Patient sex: F
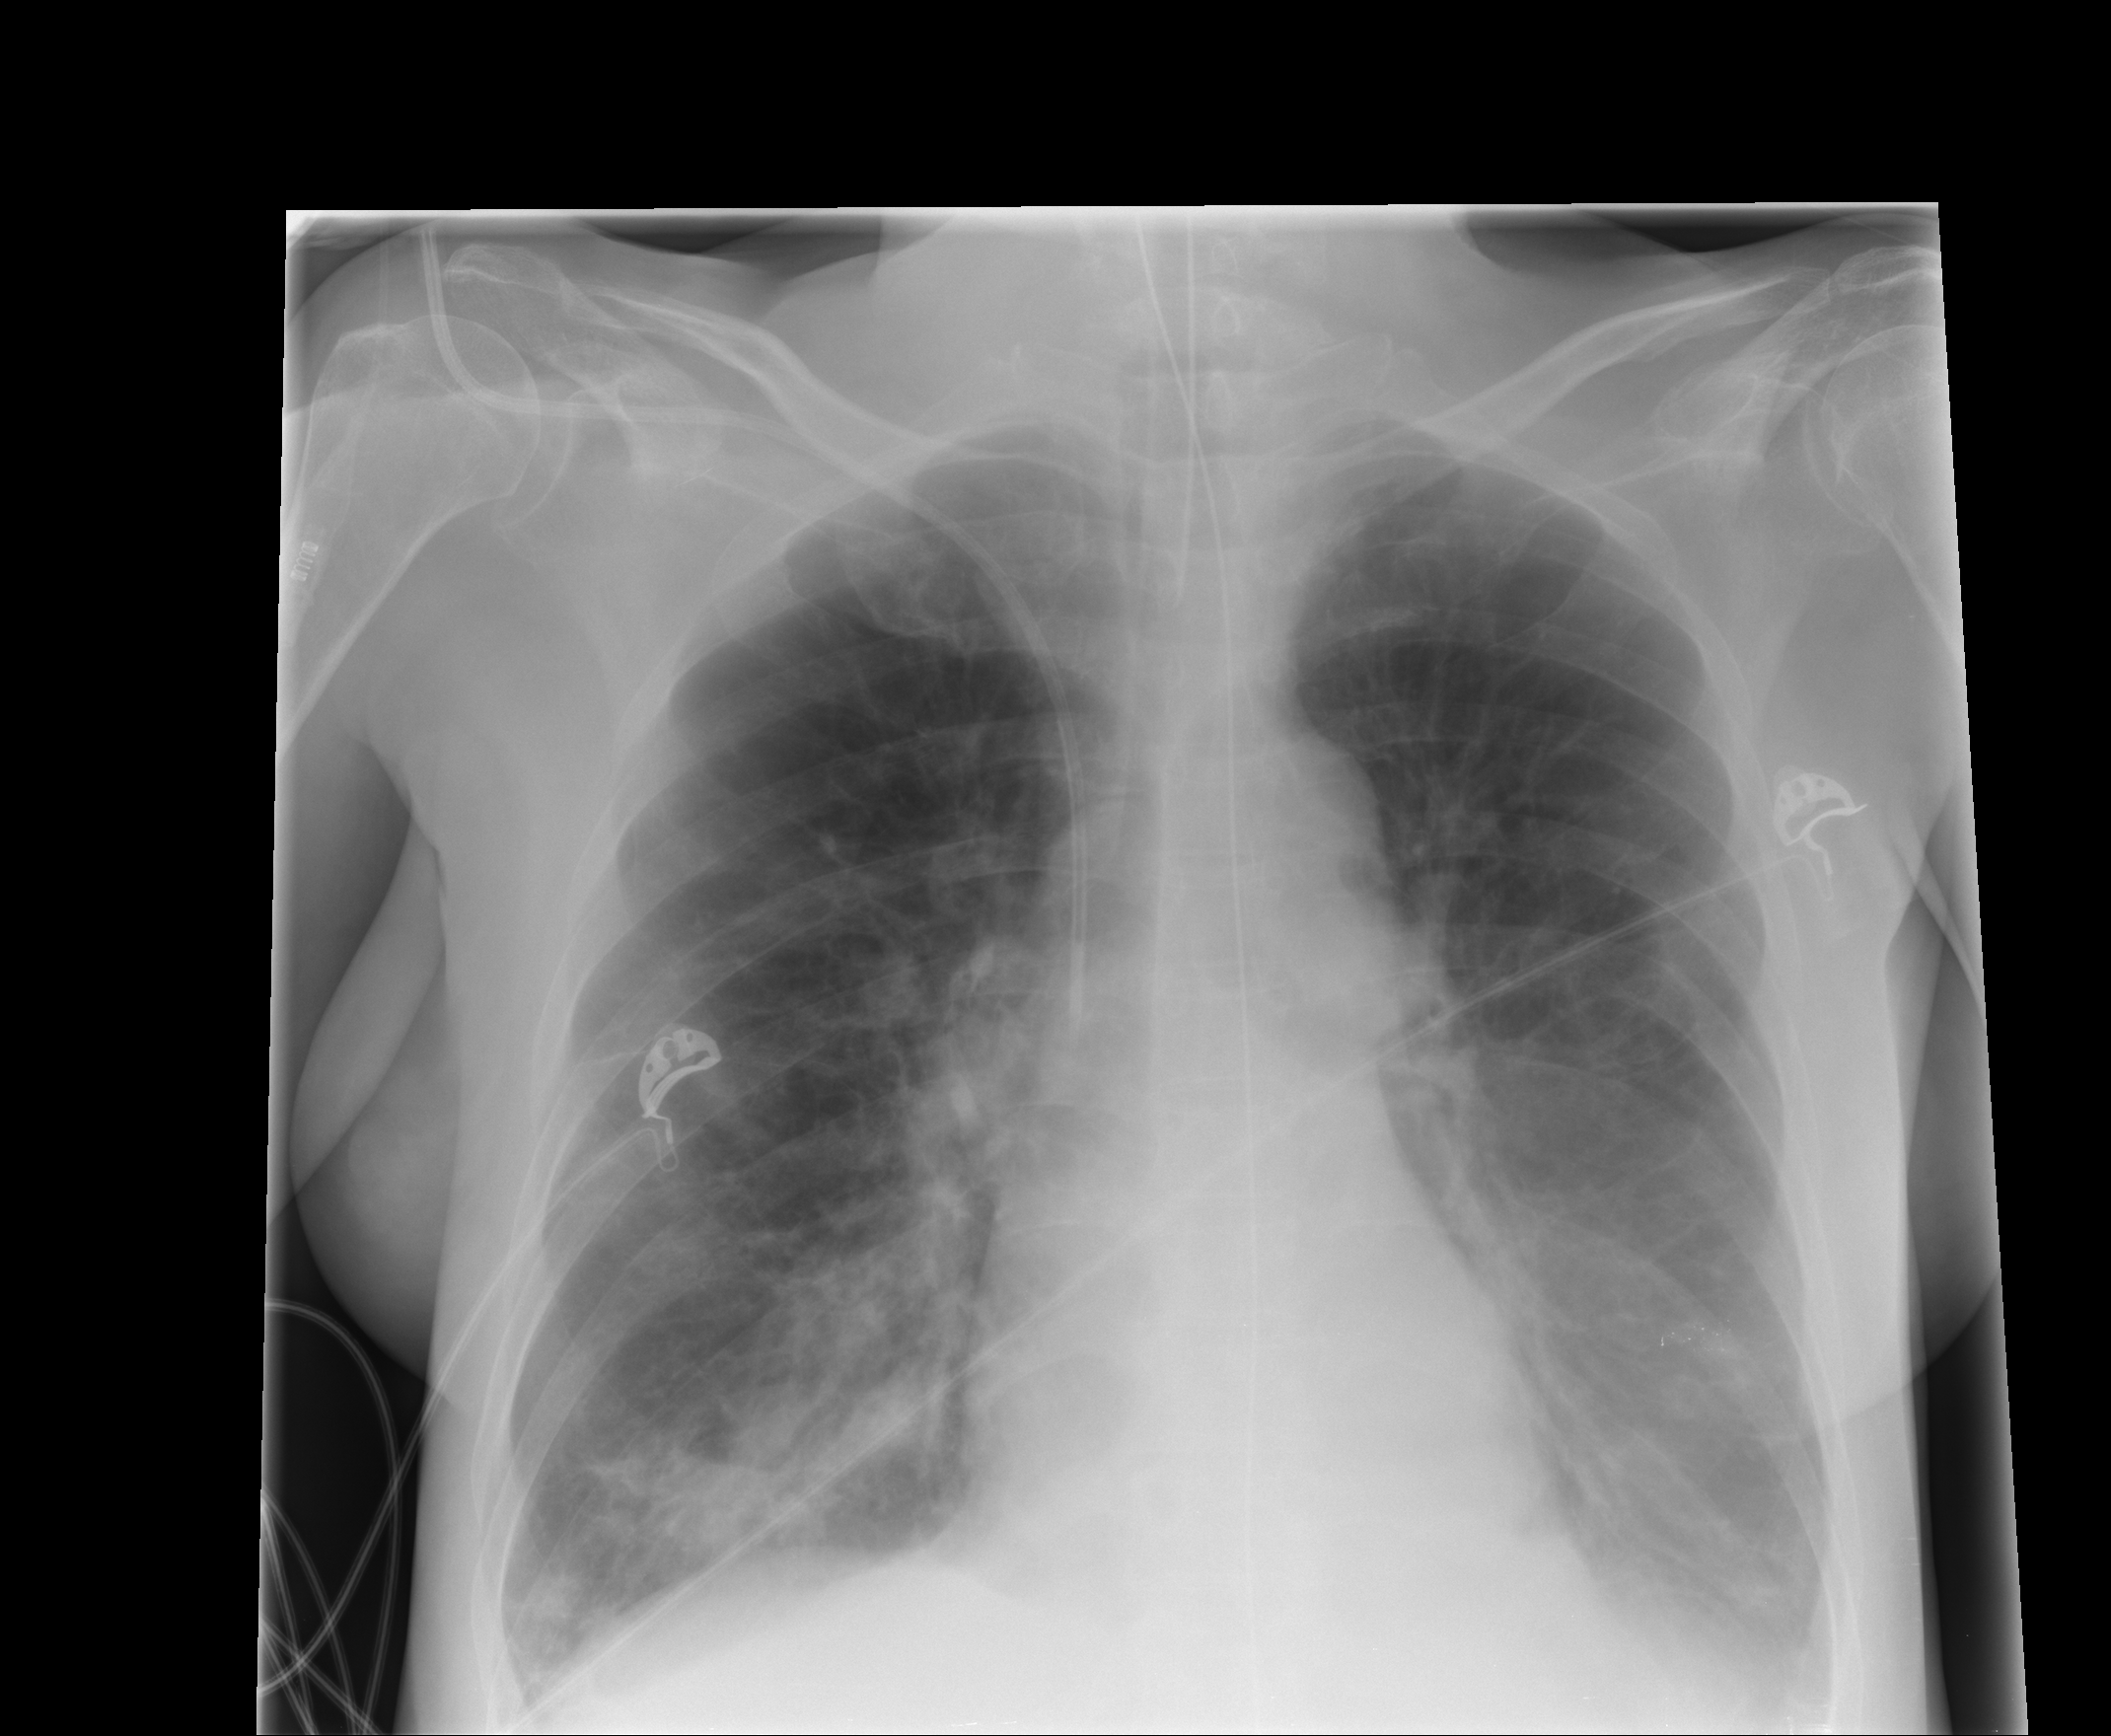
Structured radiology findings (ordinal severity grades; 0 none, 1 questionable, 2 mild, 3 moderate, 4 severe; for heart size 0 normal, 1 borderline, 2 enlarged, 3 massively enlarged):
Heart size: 0
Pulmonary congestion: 0
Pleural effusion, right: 0
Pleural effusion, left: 2
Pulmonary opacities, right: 3
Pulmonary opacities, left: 1
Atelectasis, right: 2
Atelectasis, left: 2